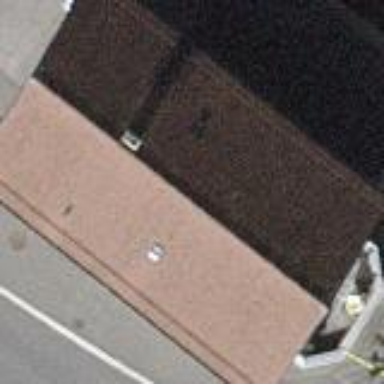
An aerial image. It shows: Train station building.